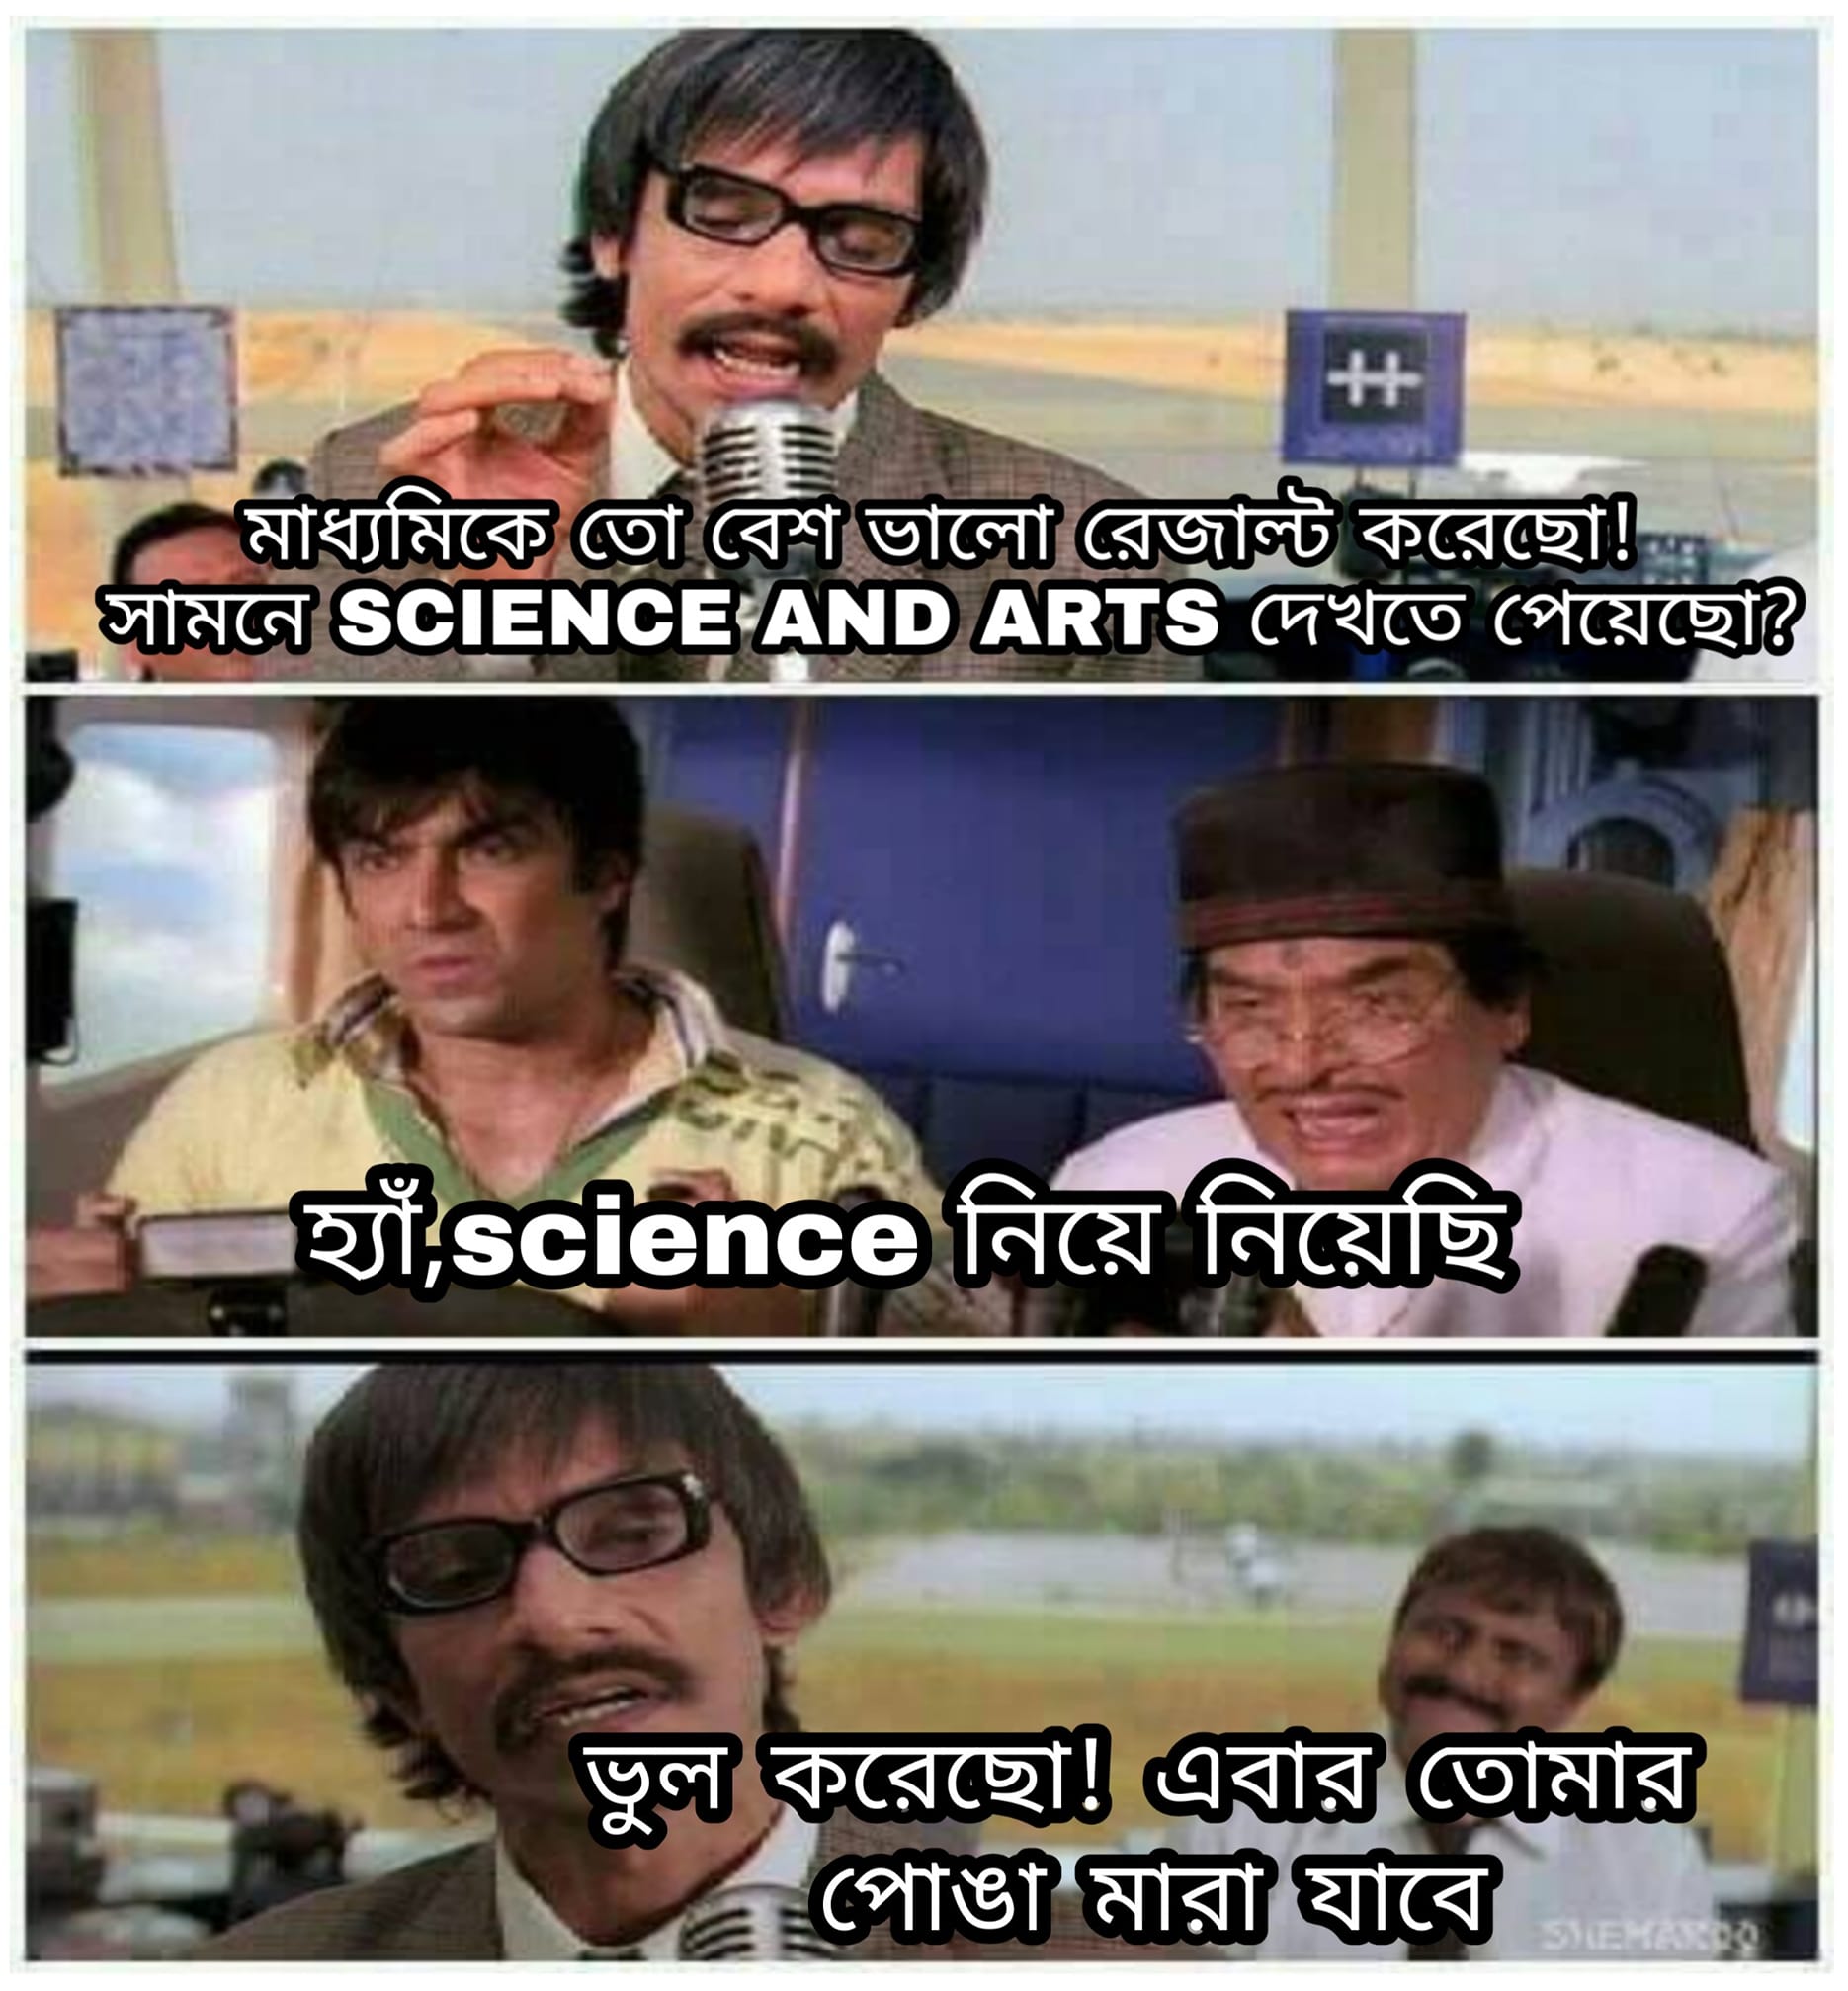
Caption: মাধ্যমকি তো বেশ ভালো রেজাল্ট করেছো !   সামনে SCIENCE AND ARTS  দেখতে পেয়েছো ?     হ্যাঁ, science নিয়ে নিয়েছি    ভুল করেছো !    এবার তোমার পোঙ্গা মারা যাবে
Label: non-hate